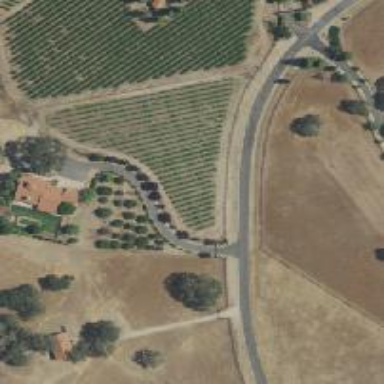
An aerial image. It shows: Vineyard where grapes are grown.